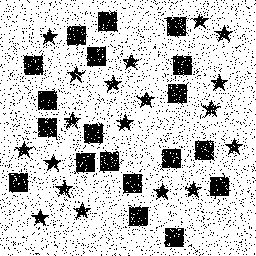
Squares: 19
Triangles: 0
Stars: 19
Total shapes: 38